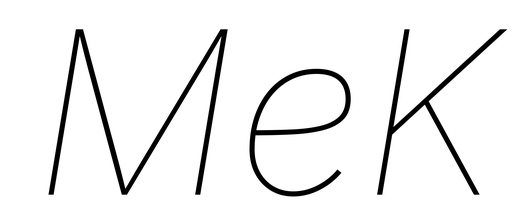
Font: Inter-Italic_Thin_Italic